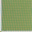
Piece: xx